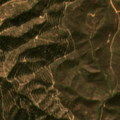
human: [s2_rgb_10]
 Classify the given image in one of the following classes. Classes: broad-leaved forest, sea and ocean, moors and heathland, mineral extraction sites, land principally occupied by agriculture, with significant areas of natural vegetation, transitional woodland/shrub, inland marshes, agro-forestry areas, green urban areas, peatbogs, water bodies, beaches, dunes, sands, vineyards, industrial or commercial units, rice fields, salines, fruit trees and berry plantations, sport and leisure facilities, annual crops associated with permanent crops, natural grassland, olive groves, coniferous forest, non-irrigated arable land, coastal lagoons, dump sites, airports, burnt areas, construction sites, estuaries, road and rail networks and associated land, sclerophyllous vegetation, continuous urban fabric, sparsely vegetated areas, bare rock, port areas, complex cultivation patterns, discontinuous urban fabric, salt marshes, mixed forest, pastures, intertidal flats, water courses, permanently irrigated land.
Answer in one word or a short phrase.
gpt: broad-leaved forest, sclerophyllous vegetation, transitional woodland/shrub